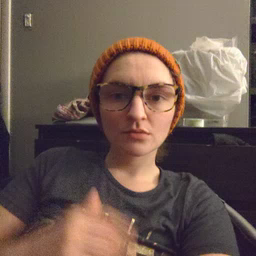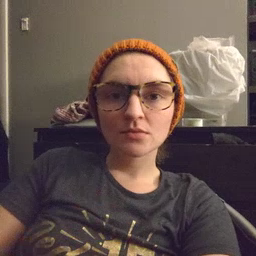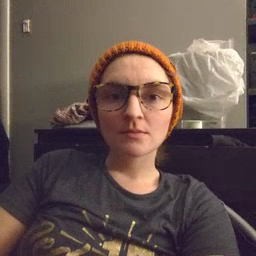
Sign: toy